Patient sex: F
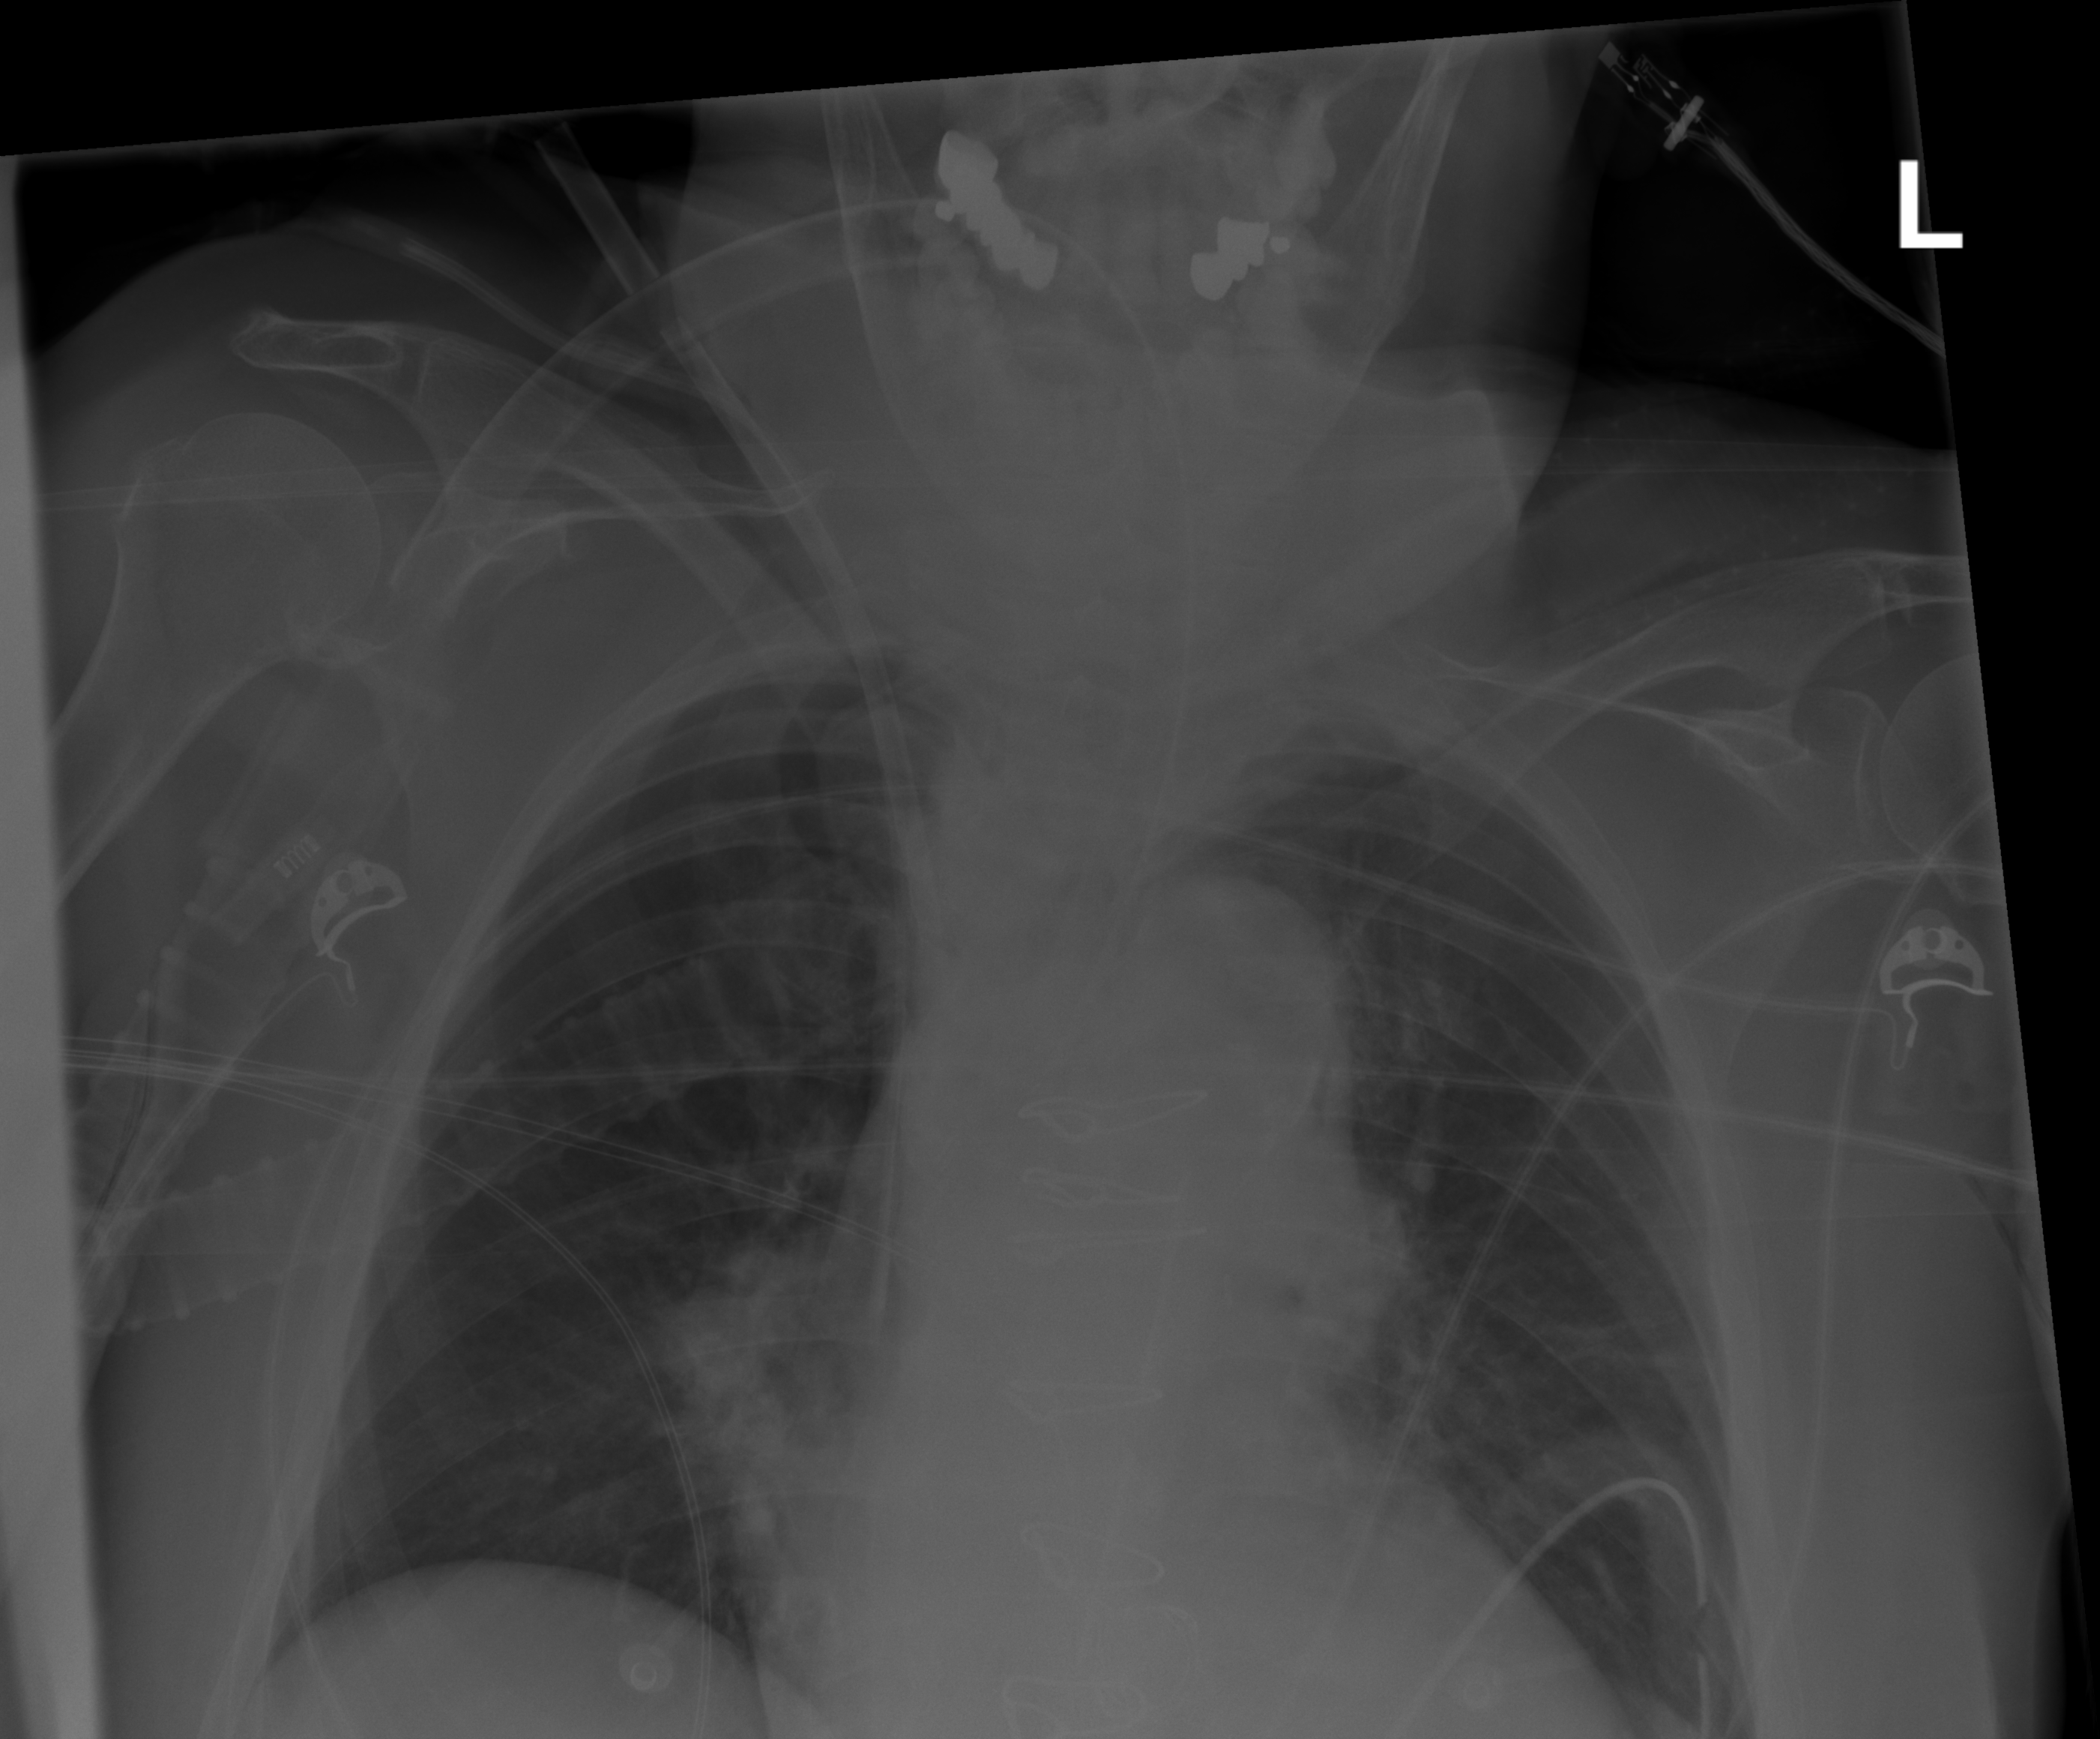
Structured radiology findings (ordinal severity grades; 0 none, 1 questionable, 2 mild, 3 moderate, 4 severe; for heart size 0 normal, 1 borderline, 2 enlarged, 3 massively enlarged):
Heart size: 1
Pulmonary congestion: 0
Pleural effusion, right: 0
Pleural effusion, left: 0
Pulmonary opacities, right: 0
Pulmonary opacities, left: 0
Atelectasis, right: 0
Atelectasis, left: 2